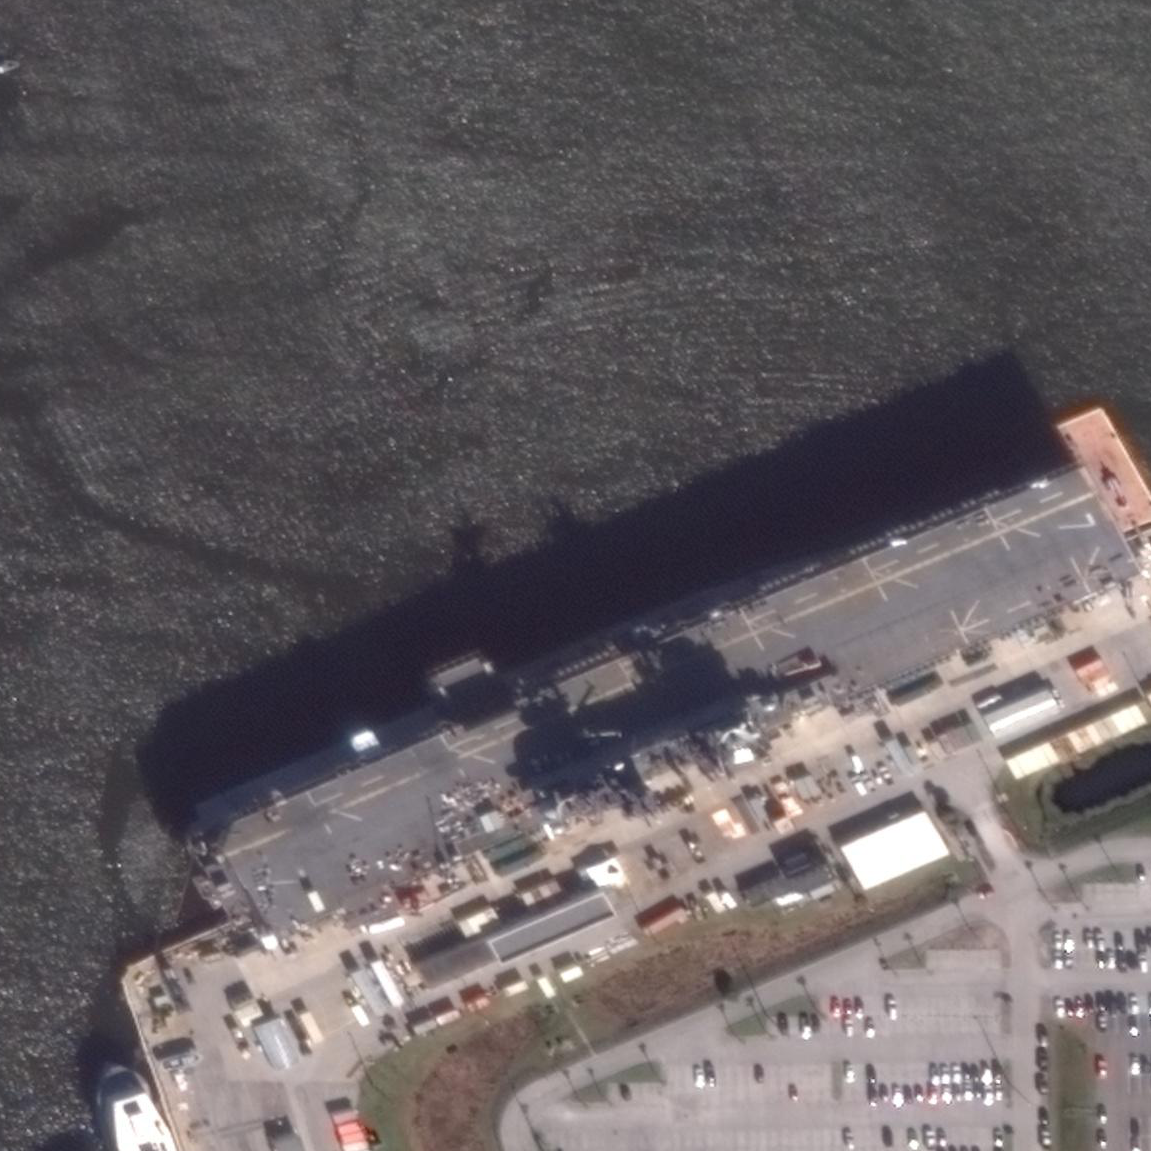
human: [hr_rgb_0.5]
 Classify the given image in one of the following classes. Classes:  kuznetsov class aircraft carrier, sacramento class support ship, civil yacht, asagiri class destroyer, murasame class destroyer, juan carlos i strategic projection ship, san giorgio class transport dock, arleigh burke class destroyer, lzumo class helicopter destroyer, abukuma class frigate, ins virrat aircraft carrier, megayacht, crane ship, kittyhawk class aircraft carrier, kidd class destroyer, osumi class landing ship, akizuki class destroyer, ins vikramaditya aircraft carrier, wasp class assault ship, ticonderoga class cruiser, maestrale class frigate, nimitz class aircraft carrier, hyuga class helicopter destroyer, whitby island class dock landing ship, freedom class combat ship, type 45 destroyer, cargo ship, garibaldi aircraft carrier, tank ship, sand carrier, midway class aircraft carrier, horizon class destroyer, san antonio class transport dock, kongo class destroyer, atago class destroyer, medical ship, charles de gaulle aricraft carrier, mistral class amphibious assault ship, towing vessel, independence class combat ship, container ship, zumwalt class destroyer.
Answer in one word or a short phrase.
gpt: Wasp class assault ship